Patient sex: F
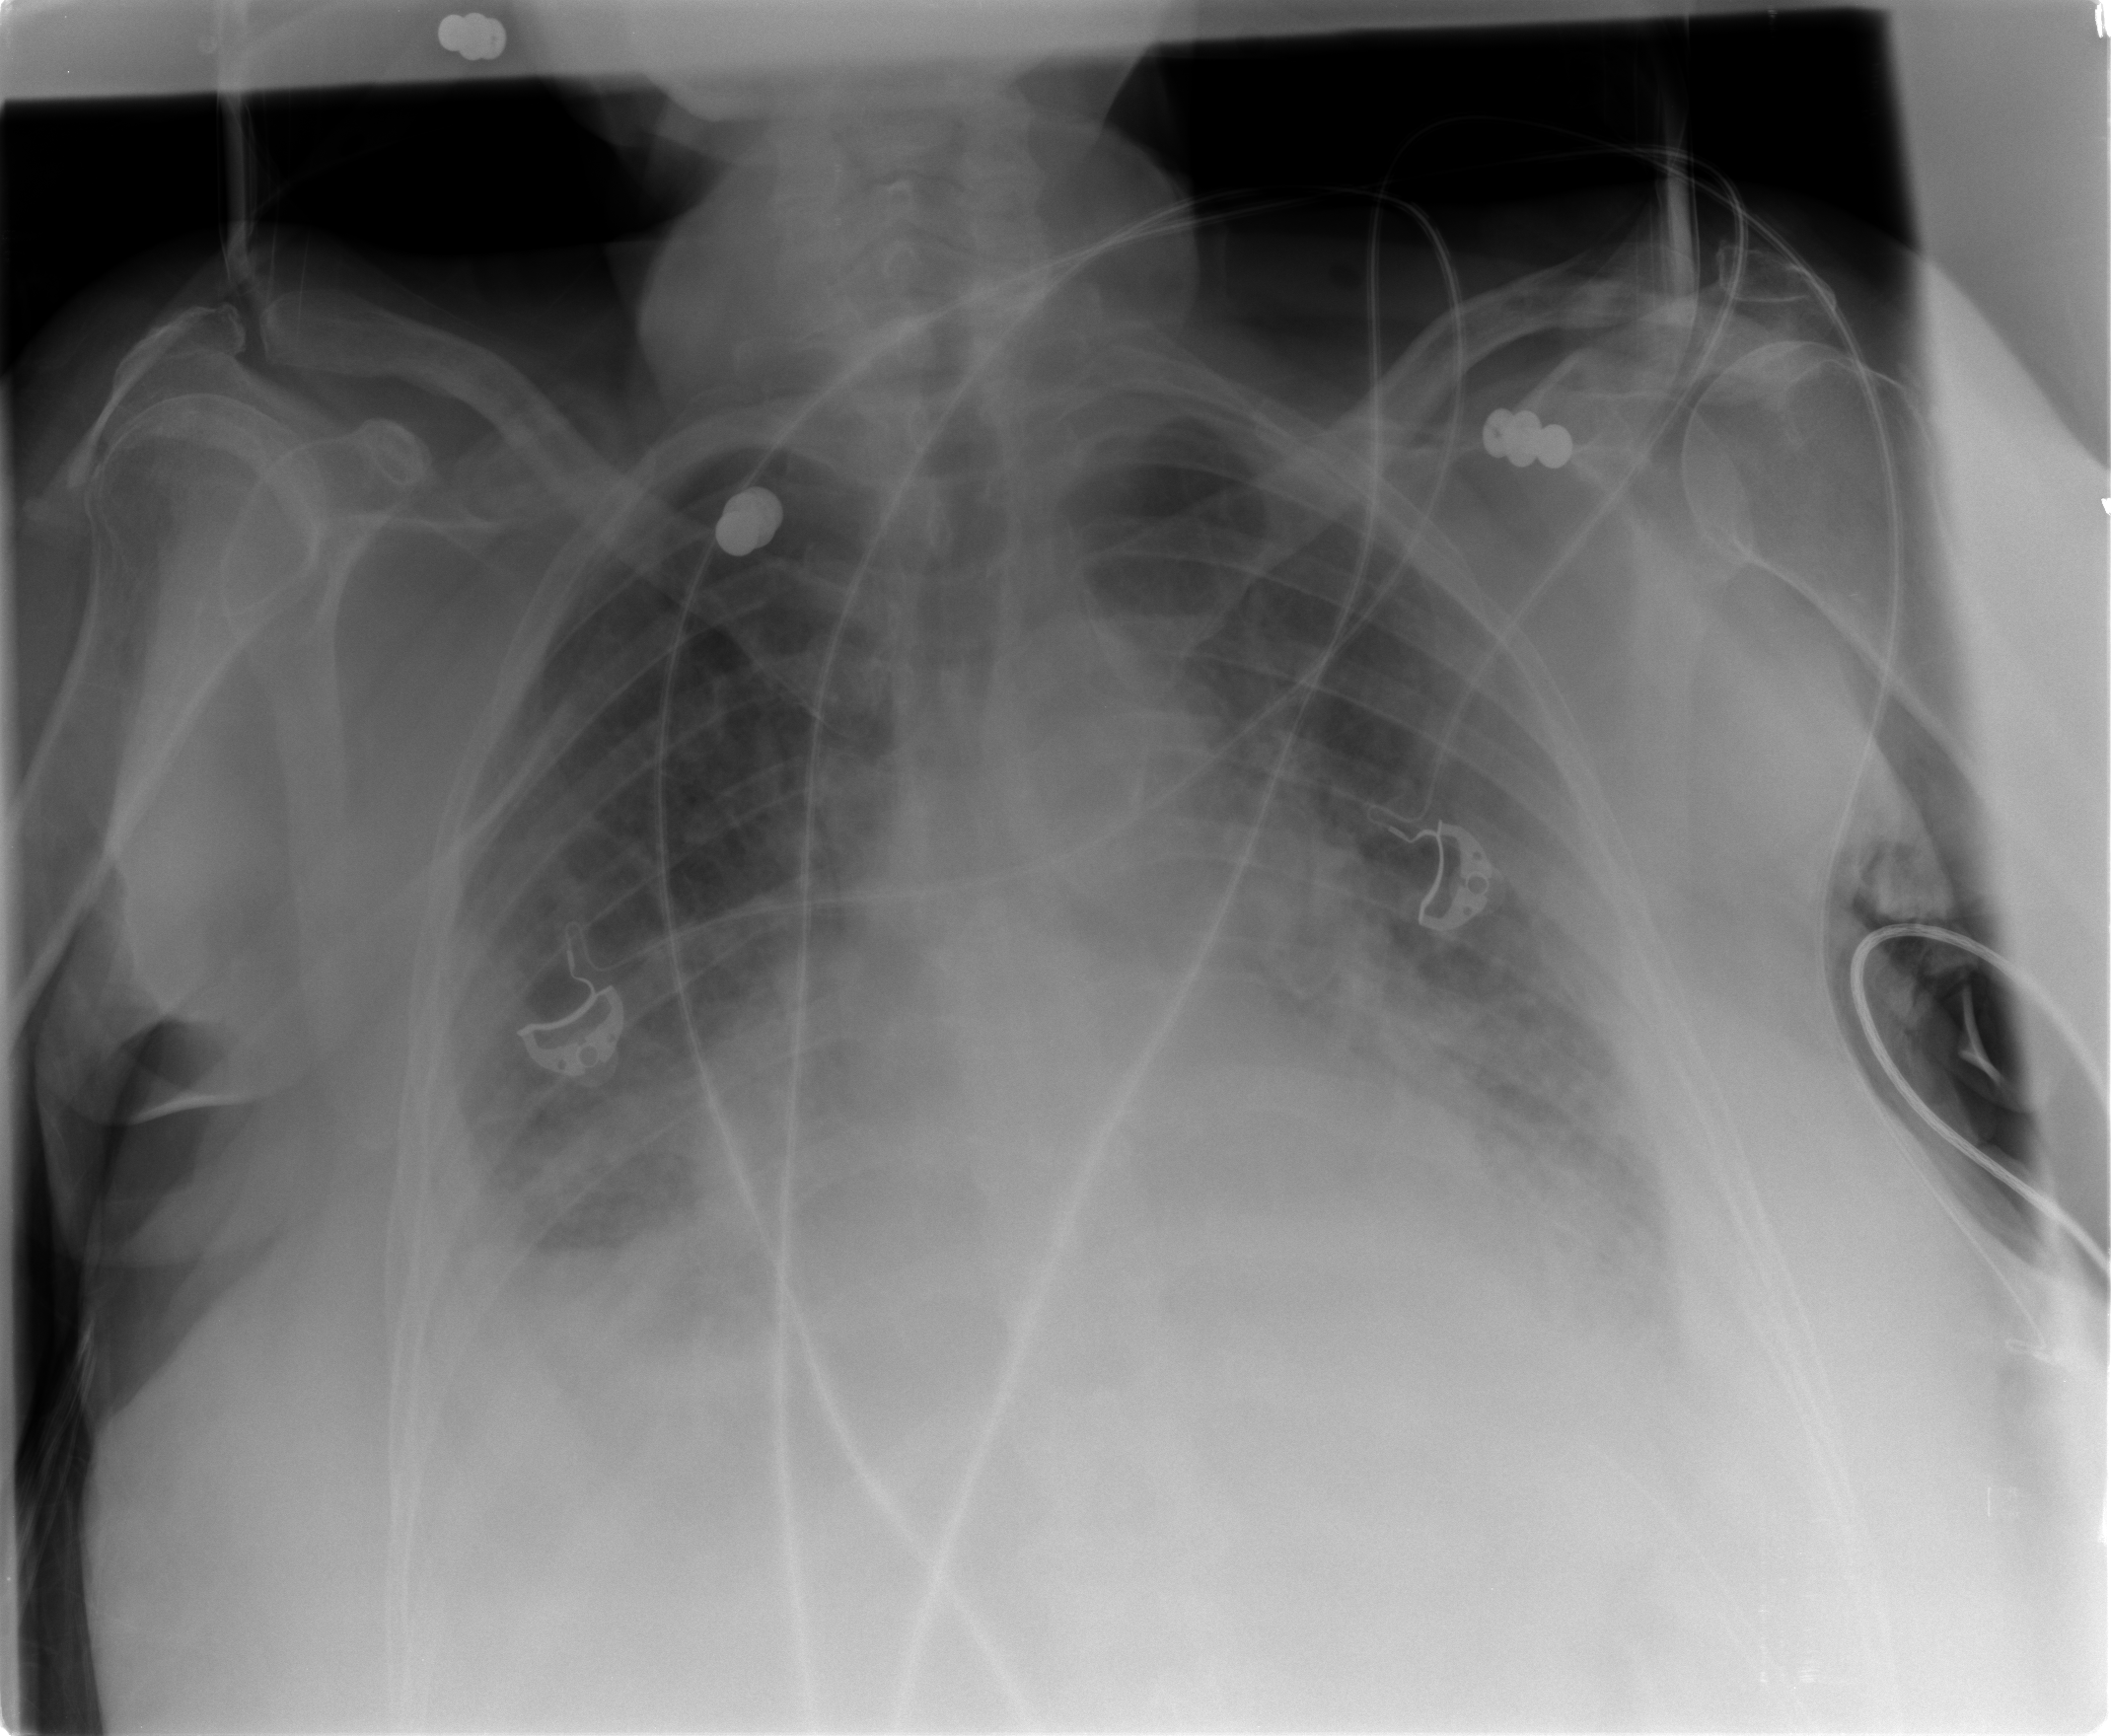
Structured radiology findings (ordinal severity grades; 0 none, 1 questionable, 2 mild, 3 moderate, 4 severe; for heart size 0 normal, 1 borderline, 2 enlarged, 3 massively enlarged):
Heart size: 2
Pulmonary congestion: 3
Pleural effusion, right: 2
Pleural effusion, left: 2
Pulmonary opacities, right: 3
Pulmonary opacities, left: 3
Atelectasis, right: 2
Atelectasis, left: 2